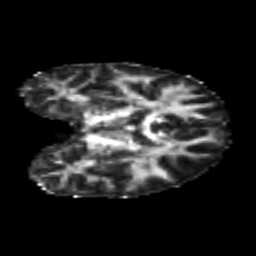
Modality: FA
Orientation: coronal
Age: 24
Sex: female
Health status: healthy
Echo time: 0.074 s